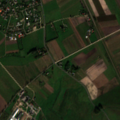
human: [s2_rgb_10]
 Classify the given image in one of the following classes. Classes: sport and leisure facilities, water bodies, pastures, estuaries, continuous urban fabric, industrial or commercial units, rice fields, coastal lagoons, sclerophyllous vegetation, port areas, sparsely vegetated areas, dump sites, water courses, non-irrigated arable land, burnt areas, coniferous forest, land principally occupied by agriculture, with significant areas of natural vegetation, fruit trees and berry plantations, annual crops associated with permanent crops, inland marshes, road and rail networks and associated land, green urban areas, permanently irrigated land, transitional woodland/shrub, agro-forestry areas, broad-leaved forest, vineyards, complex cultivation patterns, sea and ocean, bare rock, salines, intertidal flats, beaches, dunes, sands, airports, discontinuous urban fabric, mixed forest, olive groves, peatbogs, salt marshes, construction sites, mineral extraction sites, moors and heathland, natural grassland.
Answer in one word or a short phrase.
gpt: discontinuous urban fabric, industrial or commercial units, non-irrigated arable land, complex cultivation patterns